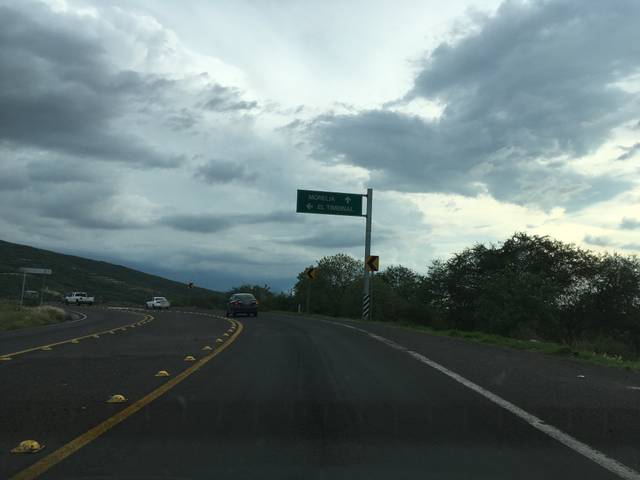
Region: Mexico
Coordinates: 20.205, -101.117